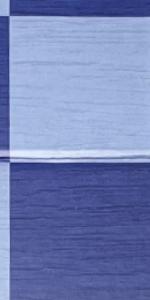
Label: Empty